Platform: macOS
Application: Chrome
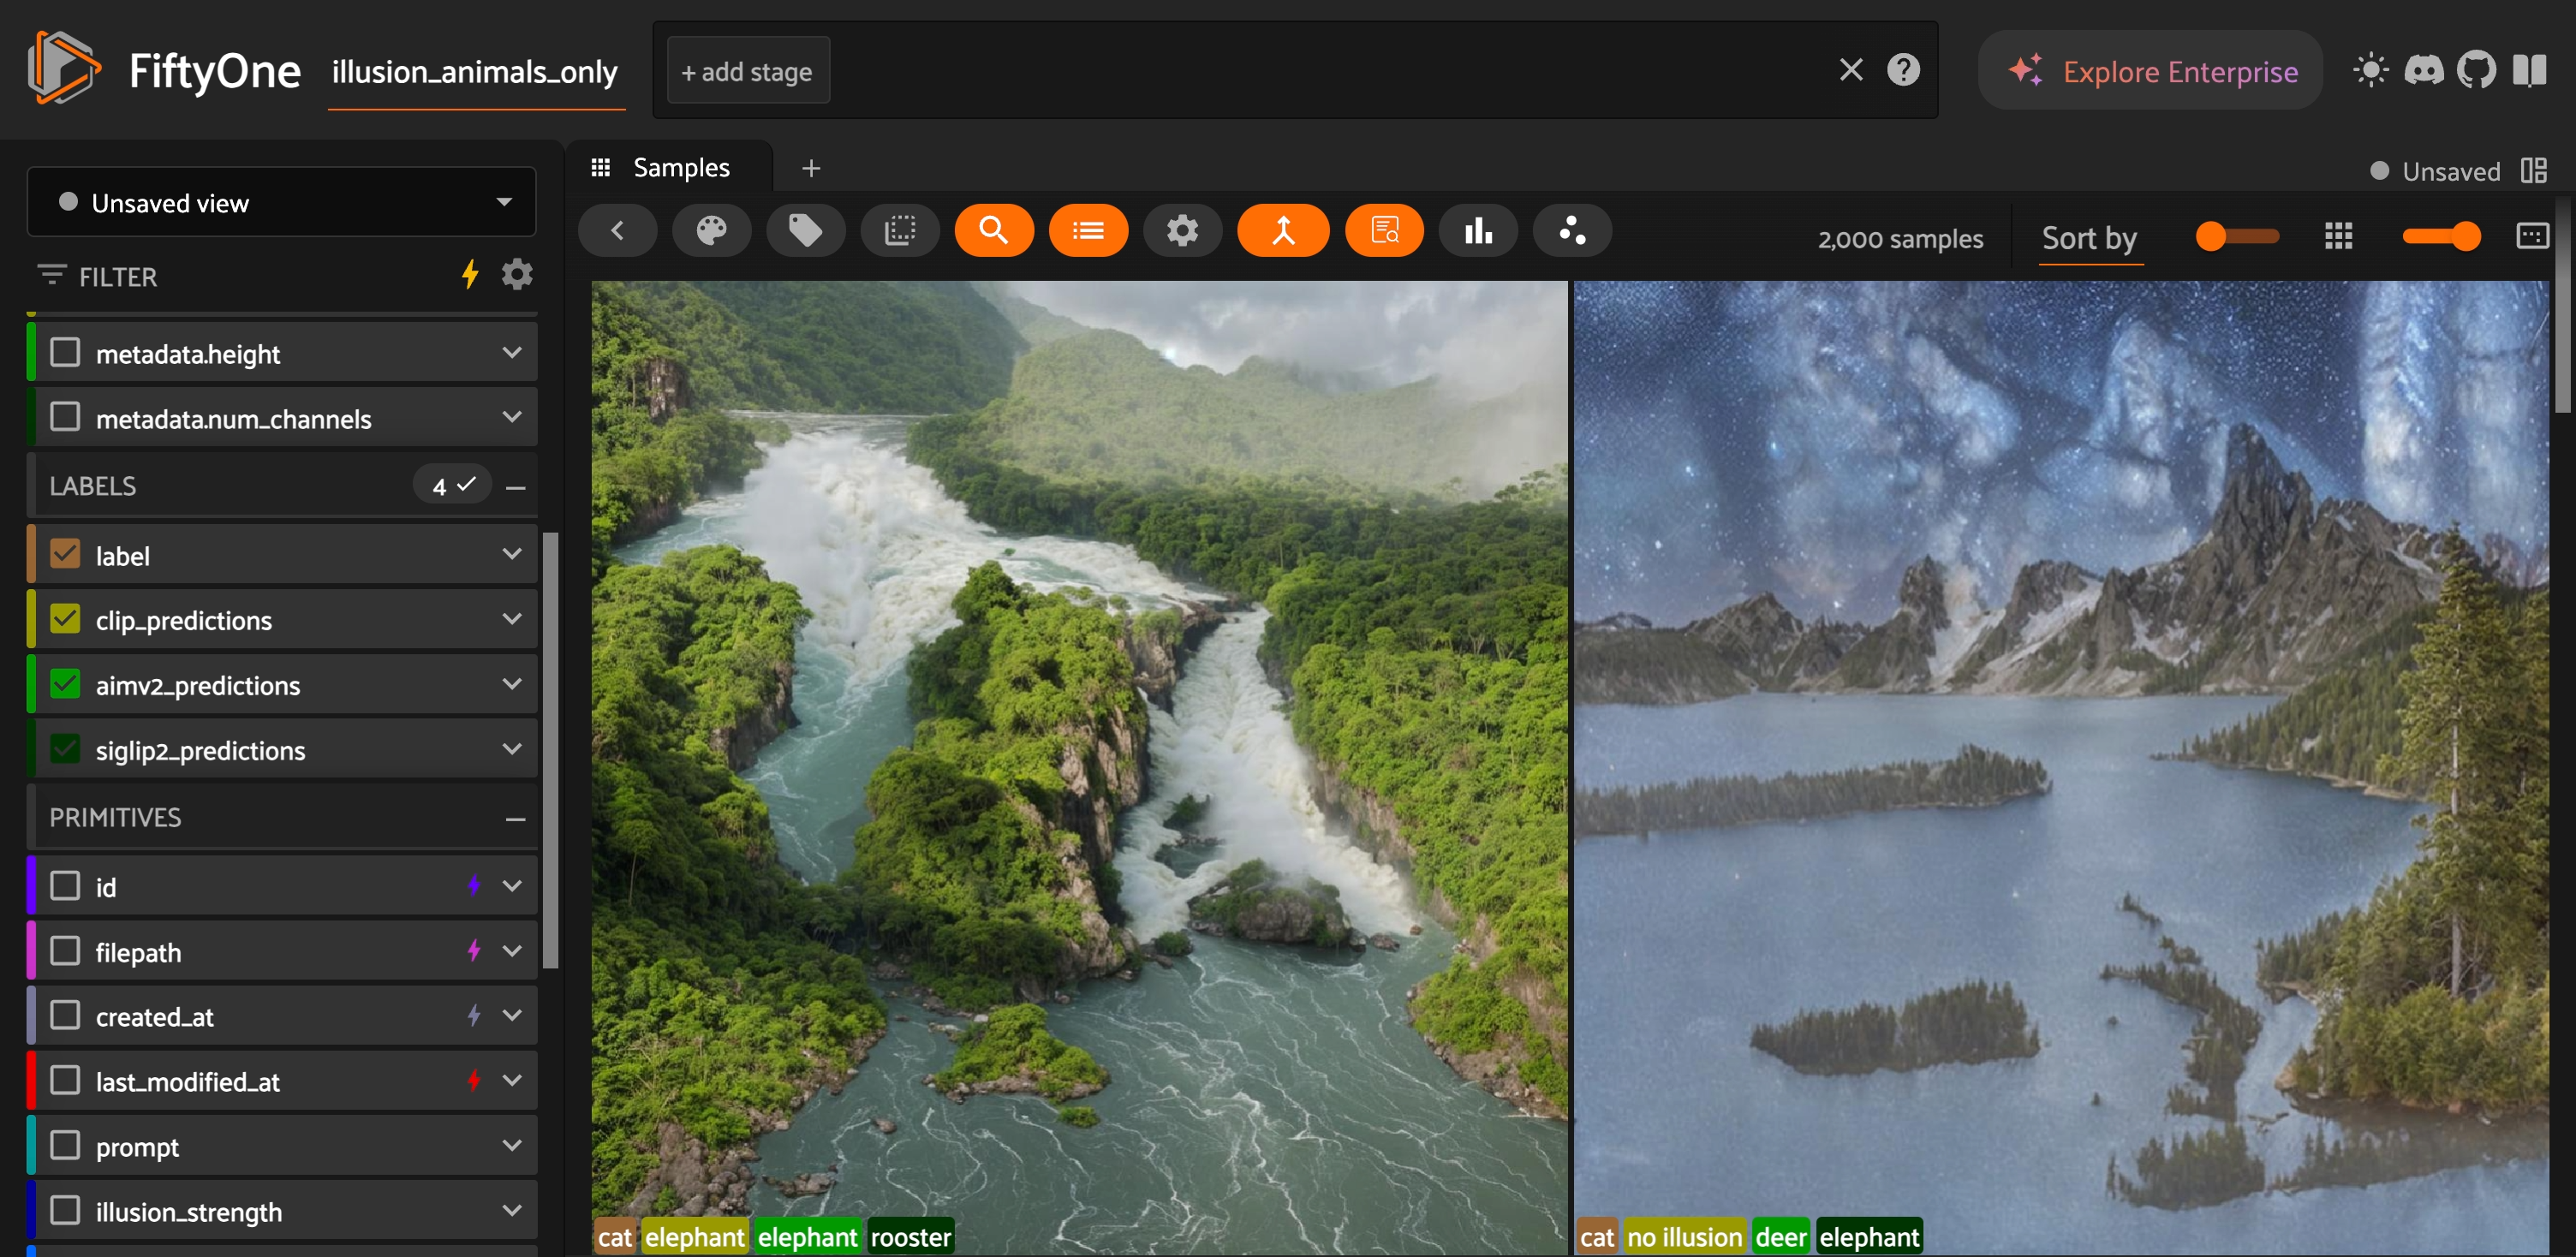
task_description: Reset spacing for samples in the samples panel
action_type: click
element_info: Icon
steps_since_start: 1